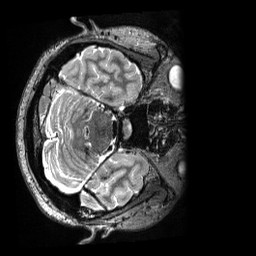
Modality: T2w
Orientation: axial
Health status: healthy
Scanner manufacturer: siemens
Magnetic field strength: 3 T
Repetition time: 3.2 s
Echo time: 0.565 s